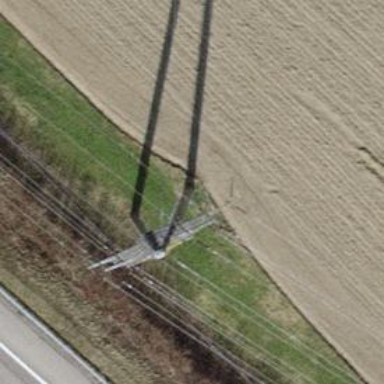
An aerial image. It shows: Three cables of power line.